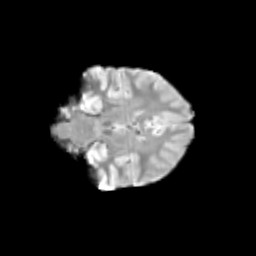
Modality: T2w
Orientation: coronal
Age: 11
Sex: female
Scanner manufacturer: siemens
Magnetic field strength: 3 T
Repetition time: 3.8 s
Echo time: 0.07 s